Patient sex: M
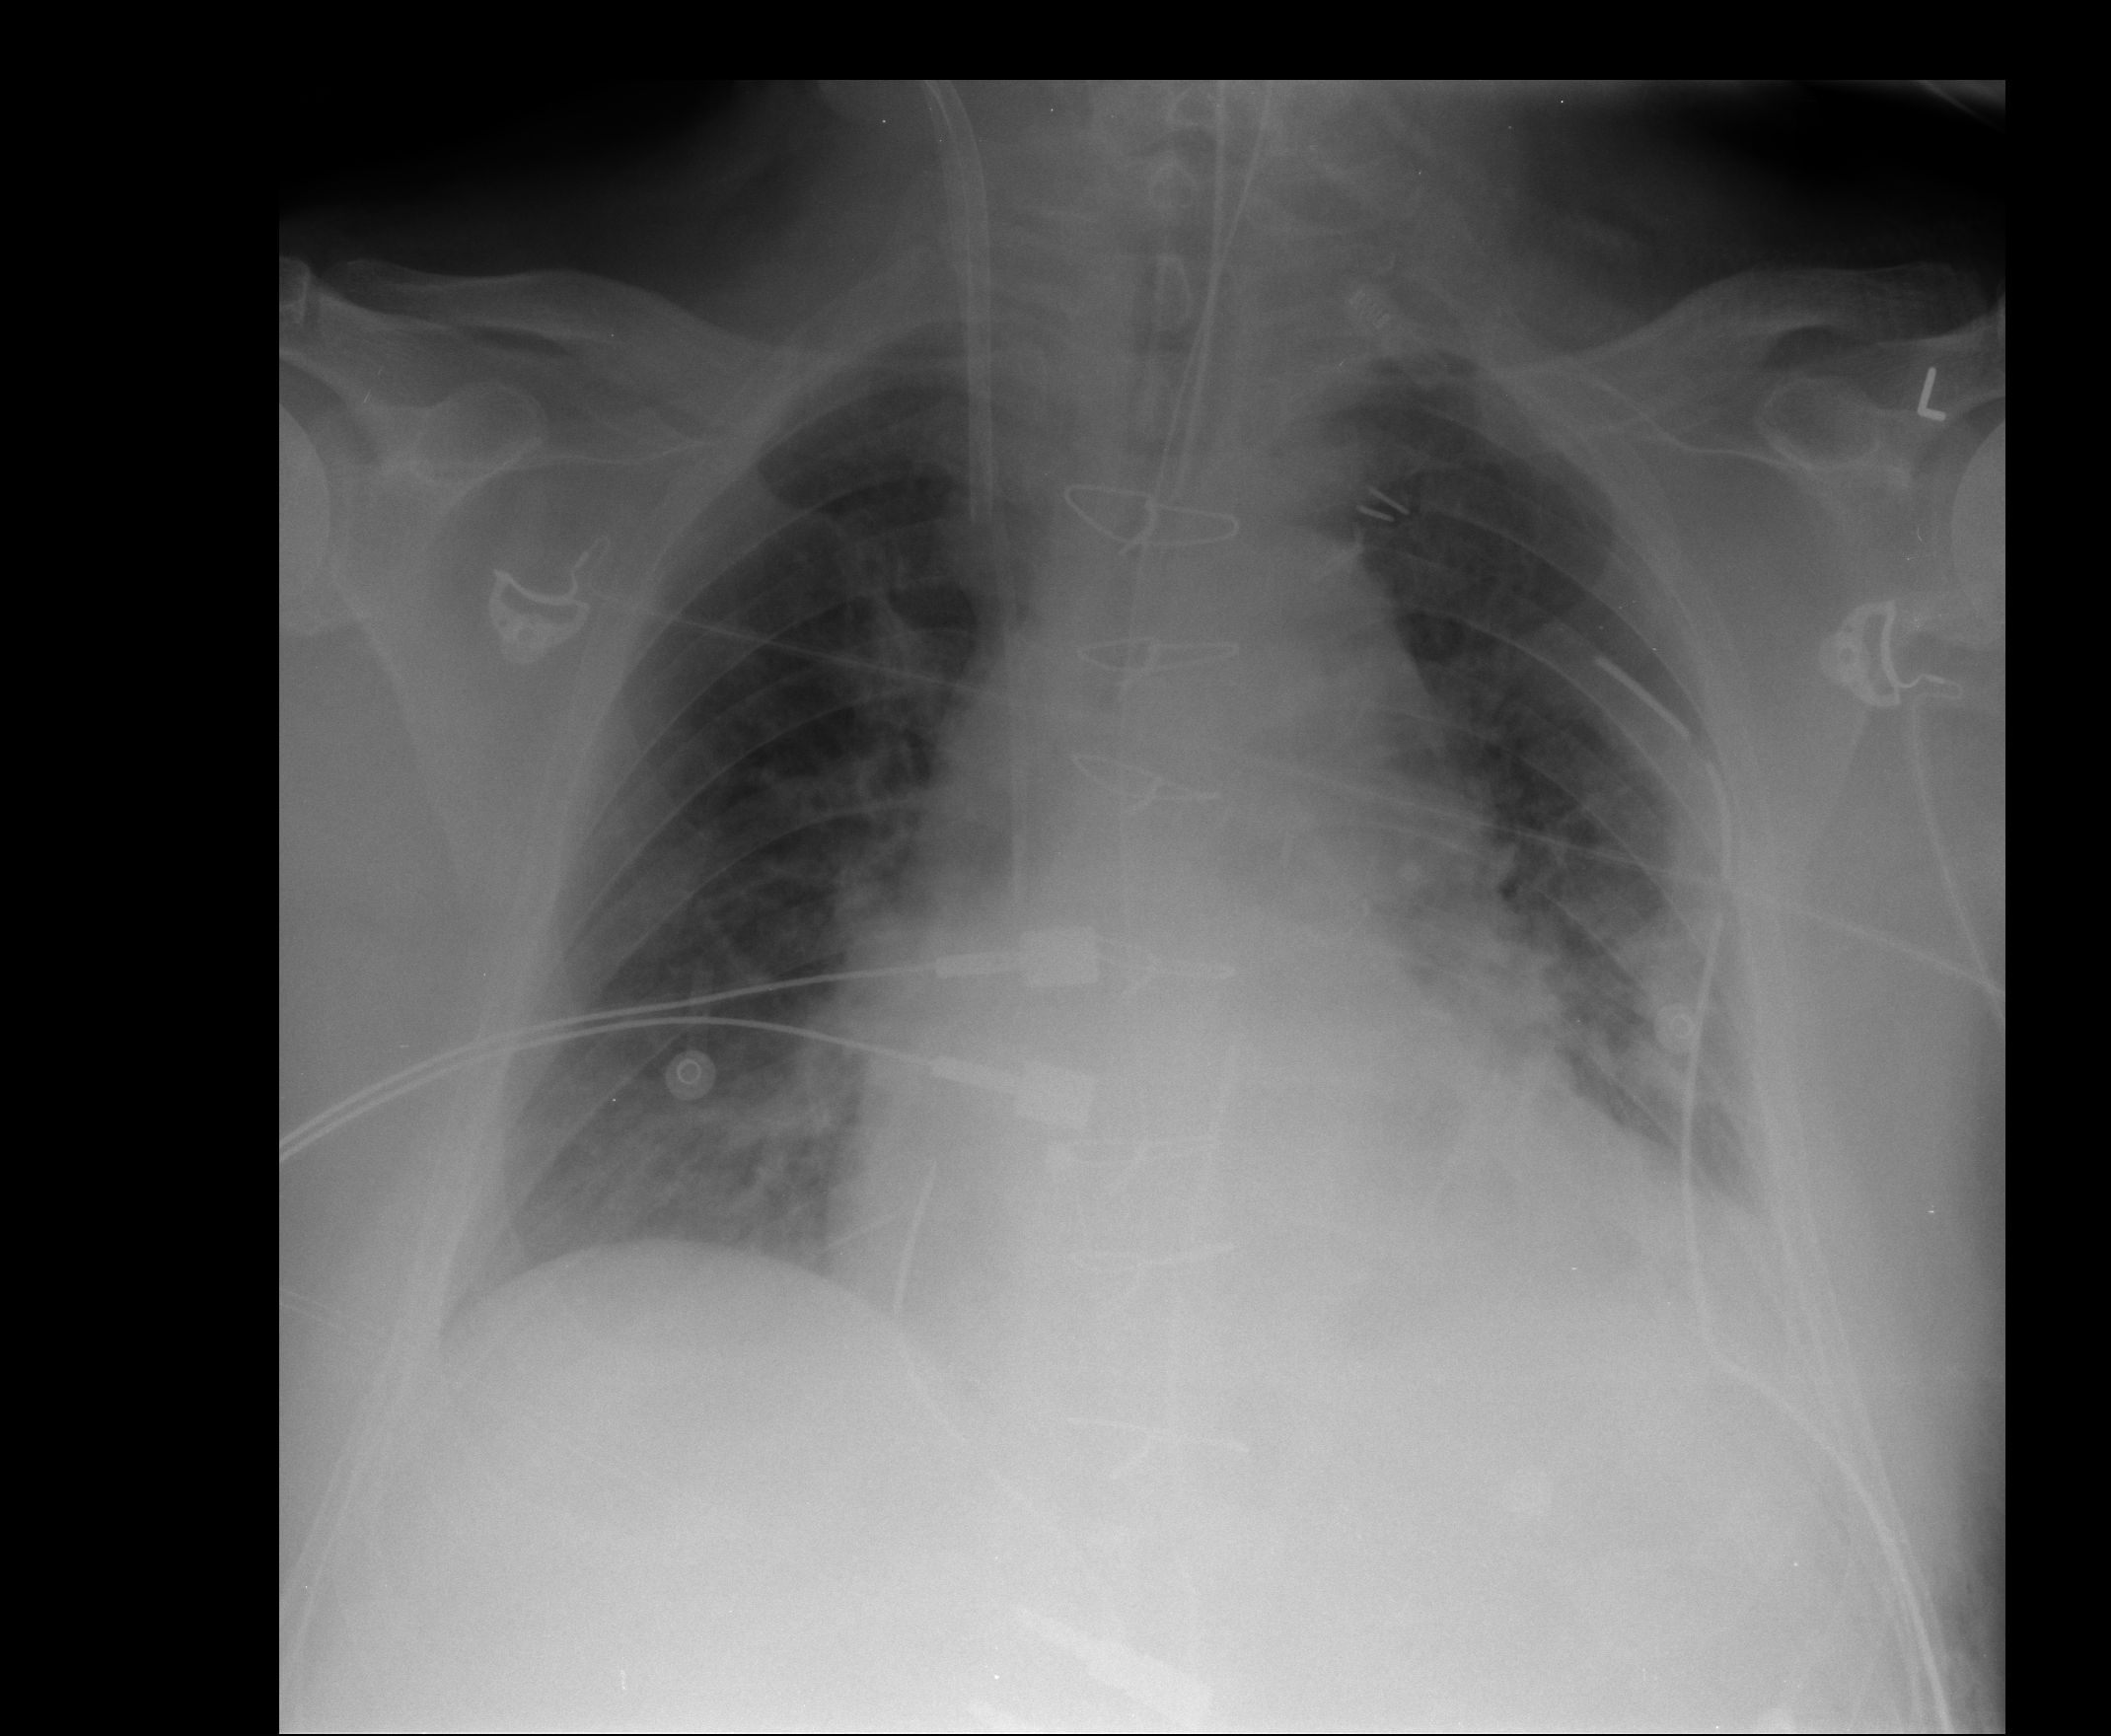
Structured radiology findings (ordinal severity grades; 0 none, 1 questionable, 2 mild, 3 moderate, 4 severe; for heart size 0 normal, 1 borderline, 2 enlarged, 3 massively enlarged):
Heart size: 2
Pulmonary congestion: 2
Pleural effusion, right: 0
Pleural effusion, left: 0
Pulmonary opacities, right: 0
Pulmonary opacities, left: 1
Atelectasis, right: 0
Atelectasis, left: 2